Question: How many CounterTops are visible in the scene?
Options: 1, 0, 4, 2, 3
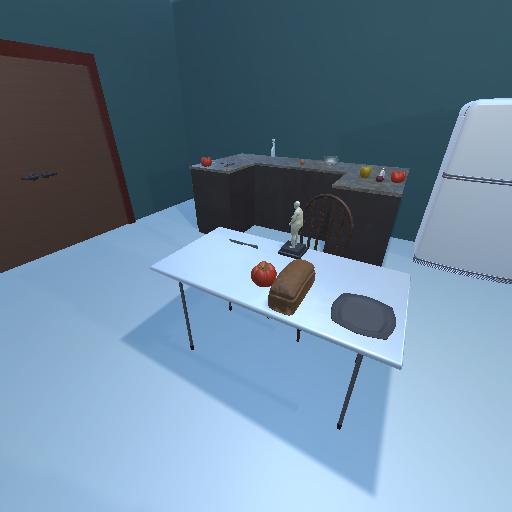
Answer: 1